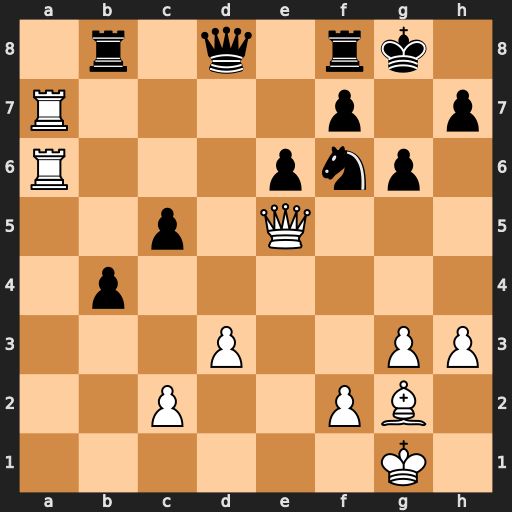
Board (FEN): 1r1q1rk1/R4p1p/R3pnp1/2p1Q3/1p6/3P2PP/2P2PB1/6K1
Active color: w
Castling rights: -
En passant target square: -
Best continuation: Rd6 Qxd6 Qxd6